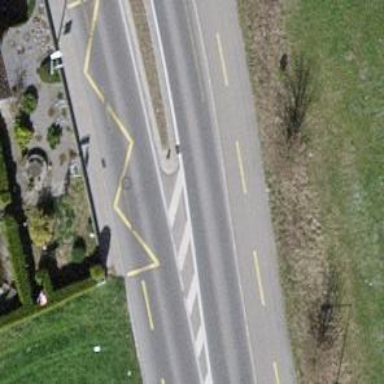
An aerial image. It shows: Bus stop with designated public transport stop position.